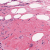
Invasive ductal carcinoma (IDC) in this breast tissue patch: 0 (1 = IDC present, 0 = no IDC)